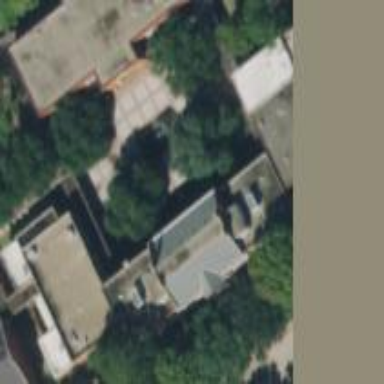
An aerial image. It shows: College building.